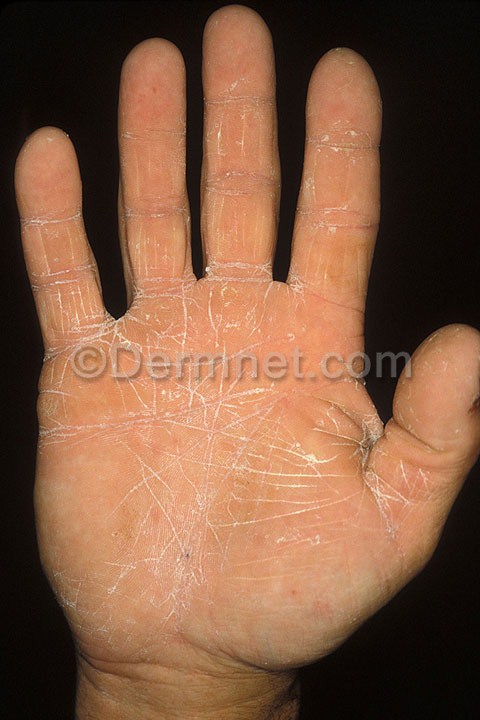
Disease: Tinea Ringworm Candidiasis and other Fungal Infections